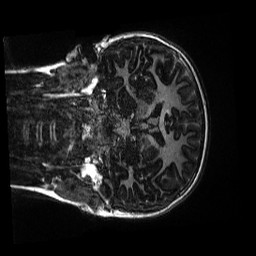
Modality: MP2RAGE
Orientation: coronal
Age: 10
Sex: female
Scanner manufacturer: siemens
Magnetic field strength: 3 T
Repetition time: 4 s
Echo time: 0.00303 s